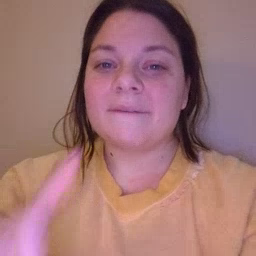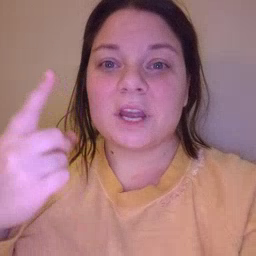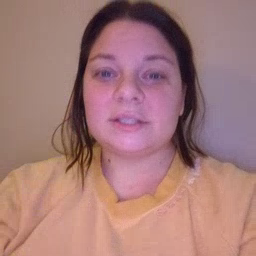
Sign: first